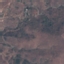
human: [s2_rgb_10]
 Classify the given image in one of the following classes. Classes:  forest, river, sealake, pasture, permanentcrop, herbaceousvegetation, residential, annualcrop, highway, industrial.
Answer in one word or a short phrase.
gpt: HerbaceousVegetation